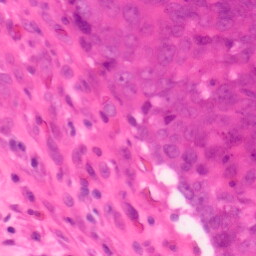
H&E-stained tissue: Colon